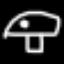
Label: mushroom